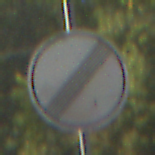
Verkehrszeichen: EndeSaemtlicherBegrenzungen
Umgebung: Outdoor, Suburban
Tageszeit: MorningAfternoon
Wetter: Clear
Licht: Natural
Jahreszeit: NotSpecified
Kontrast: HighContrast